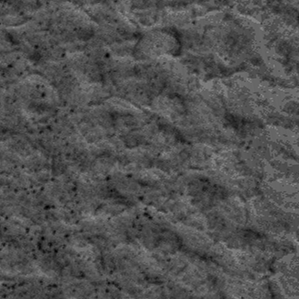
Label: frost